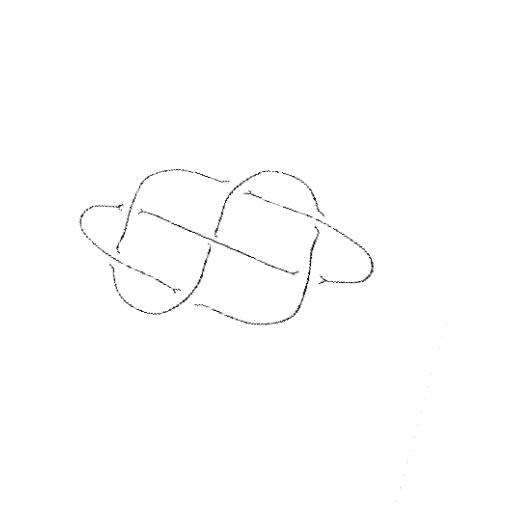
Crossing number: 7